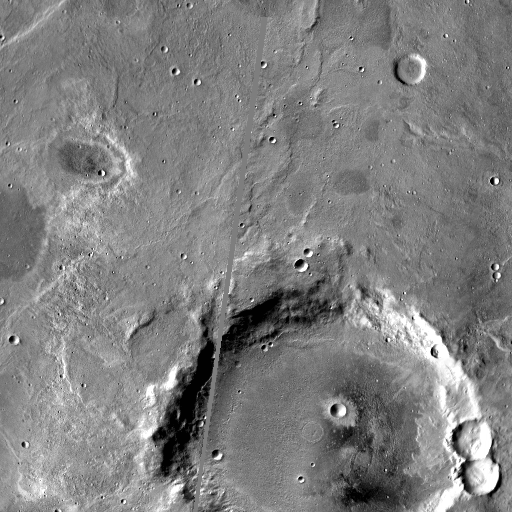
Crater classes present: Background, Other, Buried